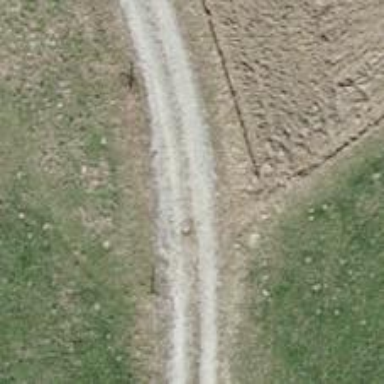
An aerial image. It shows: Paved track with grade2 tracktype.